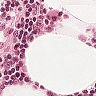
Metastatic tissue present: no